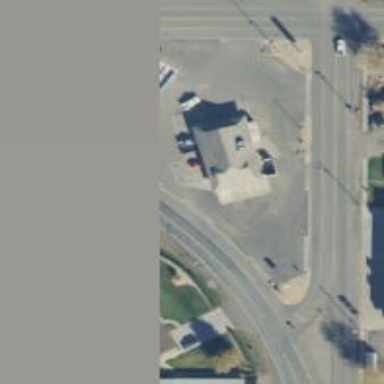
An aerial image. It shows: Convenience shop.